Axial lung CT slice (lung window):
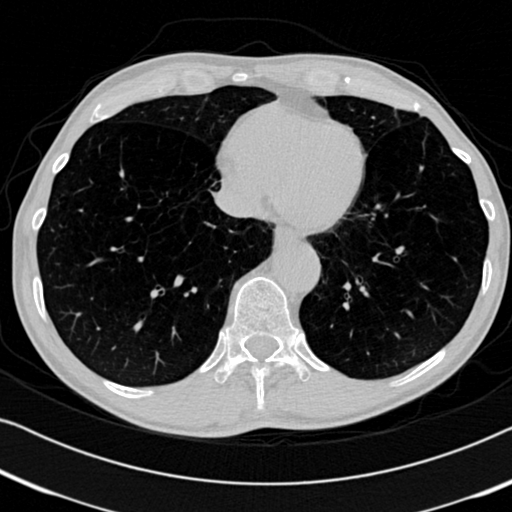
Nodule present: no